Question: Trying to make a stripchart similar to this in R:

Here is some example data (df), where for any given day it gives whether the individual was present (1) or absent (0).
'''
Day ID1 ID2 ID3
1 1 1 0
2 0 1 1
3 0 0 0
4 1 1 1
5 1 1 1
'''
I have tried:
'''
stripchart(df)
'''
Which gives nonsense
Have also tried:
'''
stripchart(df ~ rownames(df)
'''
Which gives errors
I feel like there is a better way to format the data for this but I don't know how!
Any help is much appreciated!
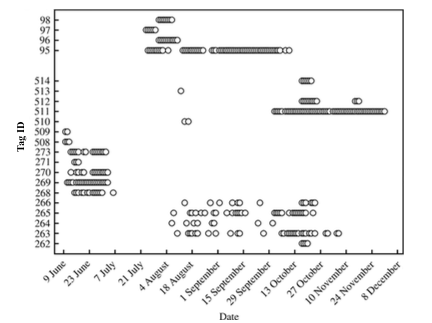
Answer: I managed to get some code from someone who did something similar using ggplot()
Data needs to be in the form of (df):
'''
Date ID Name
2016-08-11 1 Ray1
2016-08-12 2 Ray2
2016-08-12 3 Ray3
... etc
'''
with the date (or date time) the individual was present, the ID number of the individual and the Name of the individual (if you want the axis to have names instead of ID number)
Date needs to be in POSIXct format
Code is as follows (for only the 3 lines of example data in this answer):
'''
plot<-ggplot()+ geom_point(data=df, aes(df$Date, y=ID,colour = Name),shape = 19, size = 2)+ scale_y_continuous(breaks=1:3, labels=c("Ray1", "Ray2", "Ray3"))+ scale_x_datetime(date_minor_breaks = "day")+ xlab("Date") + ylab(NULL)+ theme(legend.position="none")+scale_colour_manual(values = c("black", "black"), name = "Ray",breaks = c("Ray1", "Ray2", "Ray3") + theme(legend.position="none"))
'''
Where:
'''
scale_y_continuous(breaks=1:3, labels=c("Ray1", "Ray2", "Ray3"))
'''
gives breaks the y axis into the 3 individuals and labels them with their names
'''
scale_x_datetime(date_minor_breaks = "day")
'''
gives the x axis in daily breaks
'''
scale_colour_manual(values = c("black", "black"), name = "Ray",breaks = c("Ray1", "Ray2", "Ray3") + theme(legend.position="none")
'''
colours the dots black, otherwise it goes rainbow for some reason. Looks cool though :P
Sorry if I over explained but I had no idea what I was doing so I hope I can help someone else who has no idea what they're doing!
If anyone has any other suggestions for how to do this style of graph in stripchart I would still like to know!